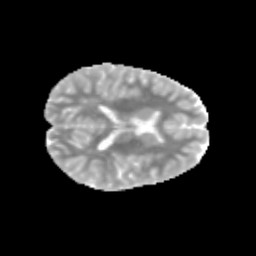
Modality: MD
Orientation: axial
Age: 11
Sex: female
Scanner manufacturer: siemens
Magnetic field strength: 3 T
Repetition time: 3.8 s
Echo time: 0.07 s